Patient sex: M
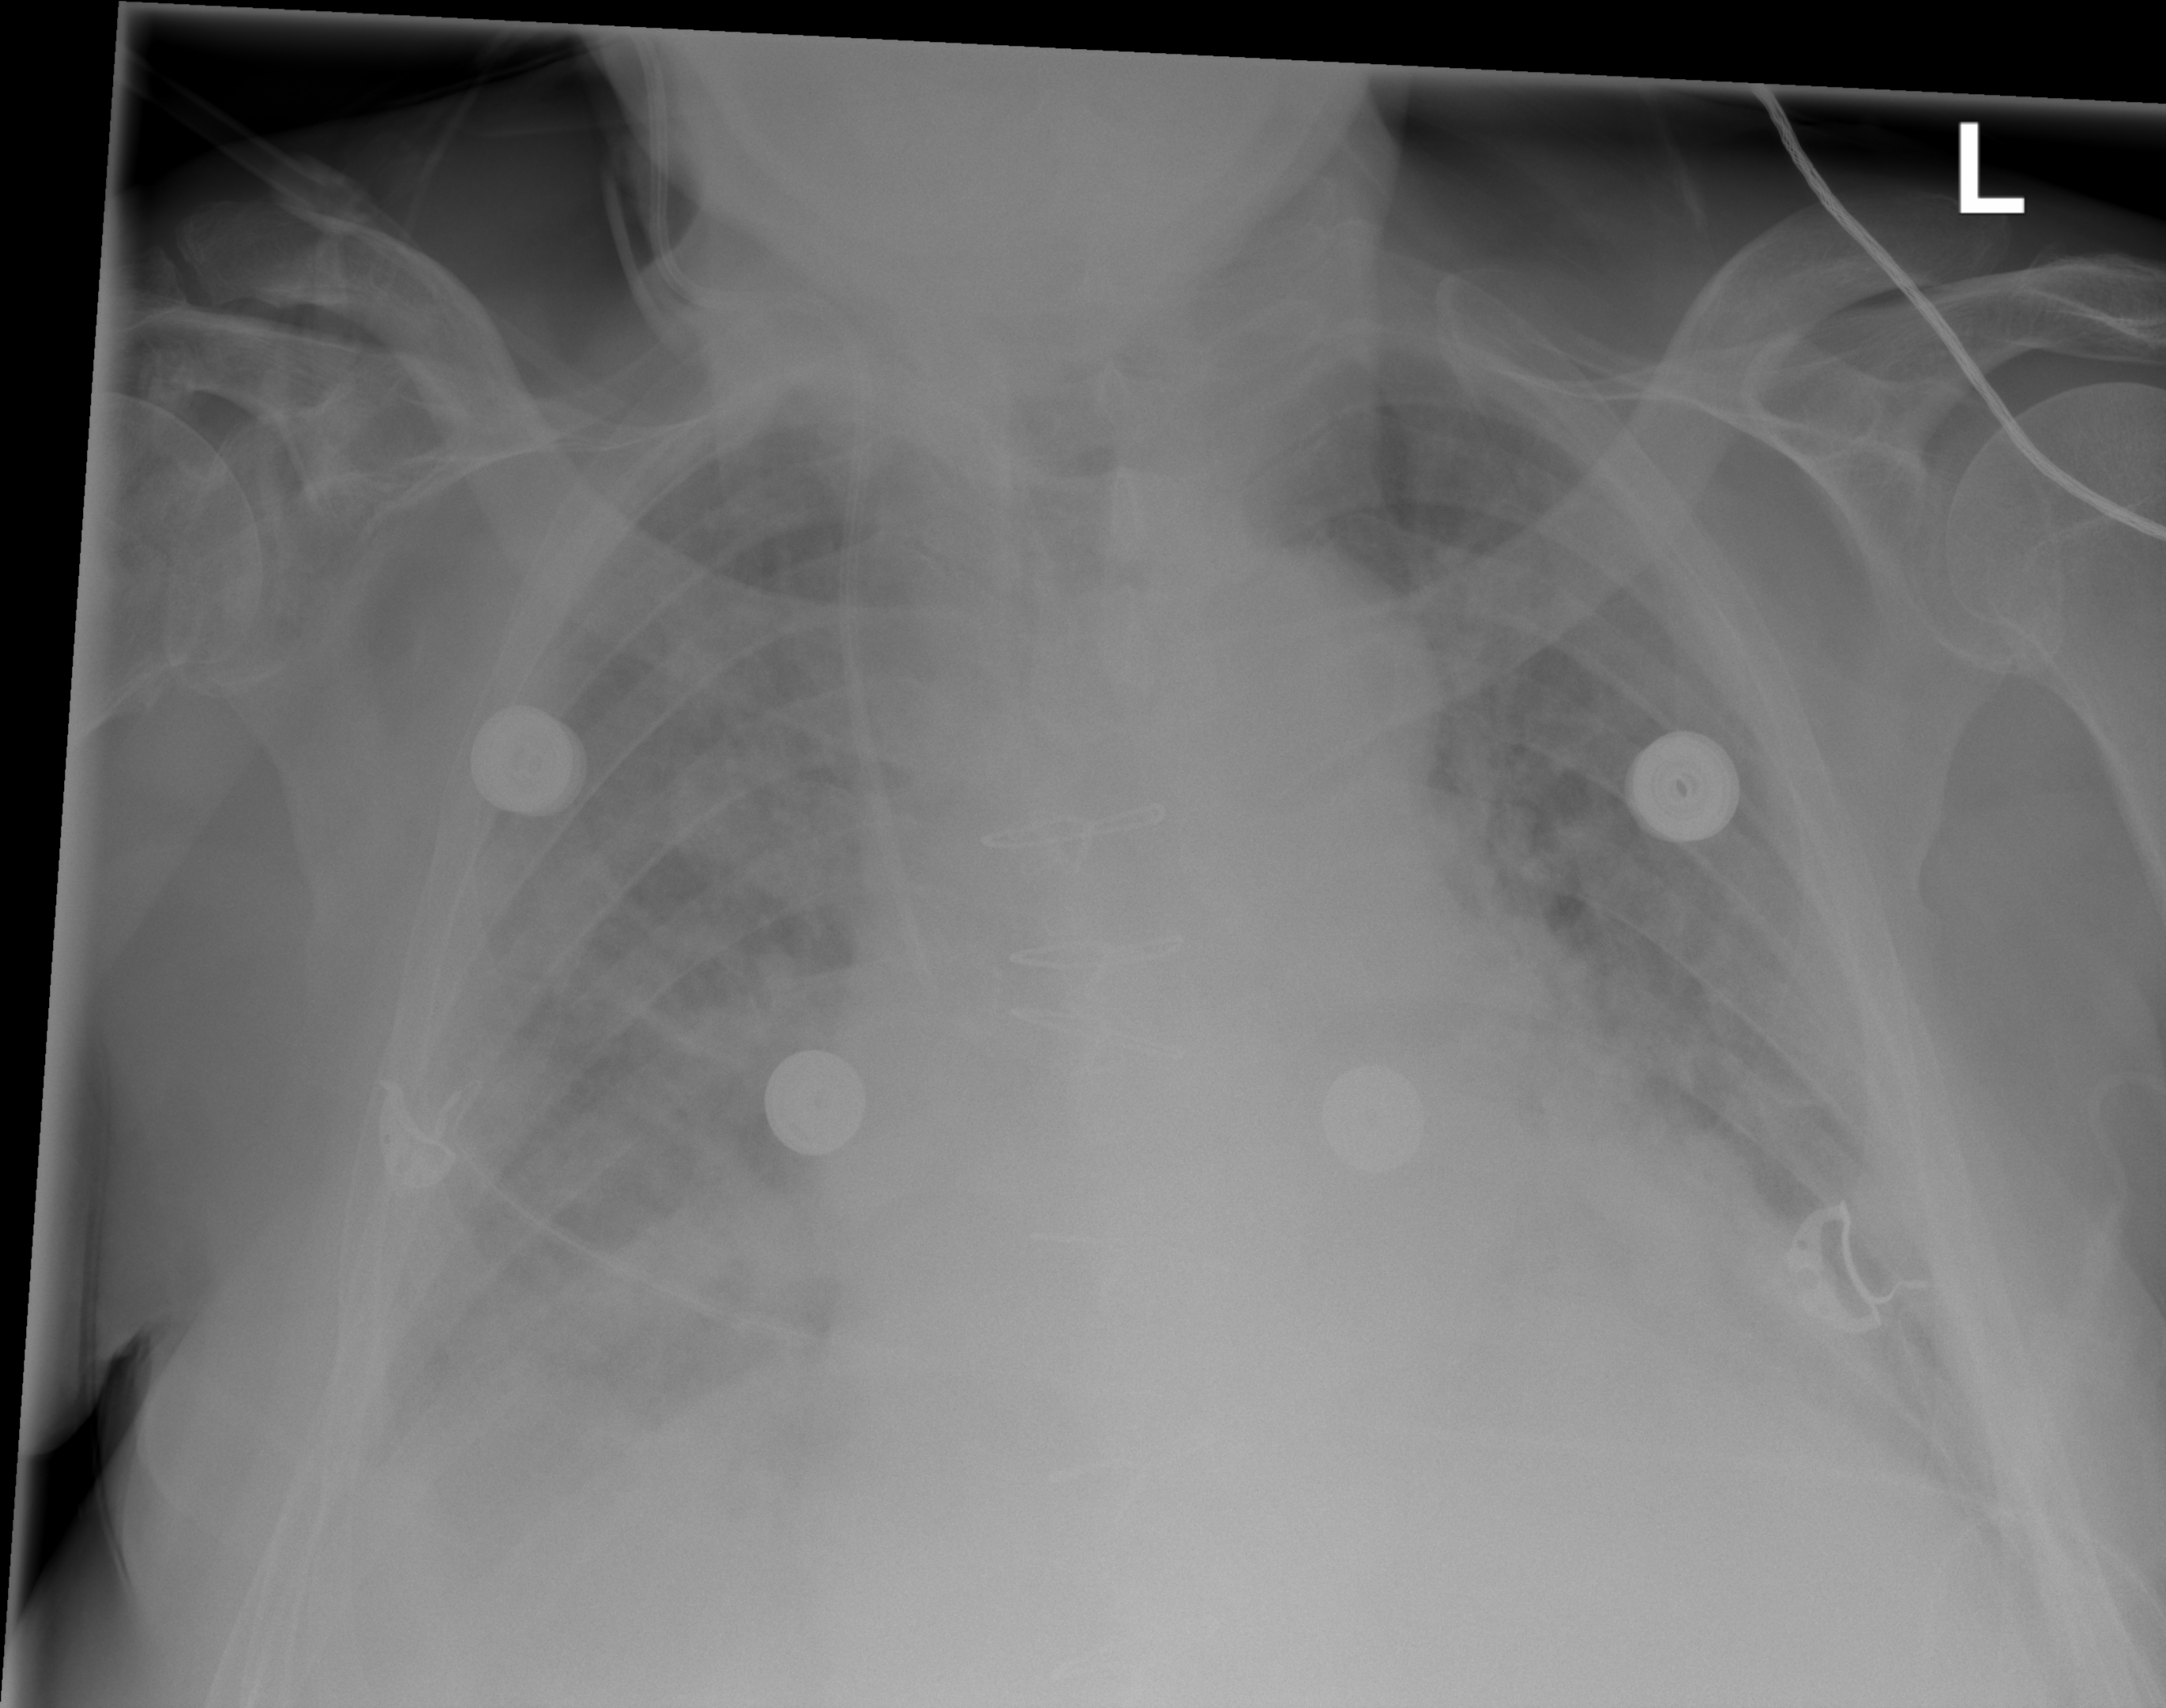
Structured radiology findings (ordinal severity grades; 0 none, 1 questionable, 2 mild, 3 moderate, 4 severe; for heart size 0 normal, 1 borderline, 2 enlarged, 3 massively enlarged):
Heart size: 2
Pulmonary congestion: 3
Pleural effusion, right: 3
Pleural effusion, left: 2
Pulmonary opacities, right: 3
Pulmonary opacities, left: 2
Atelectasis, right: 3
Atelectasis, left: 2